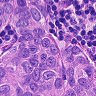
Metastatic tissue present: yes